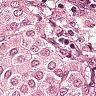
Metastatic tissue present: yes